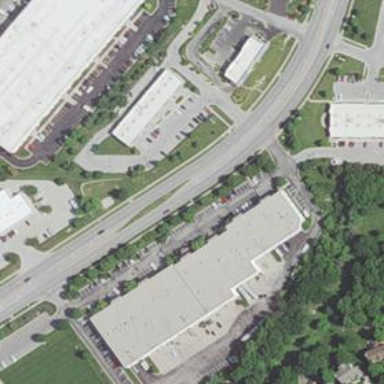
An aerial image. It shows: Commercial building.